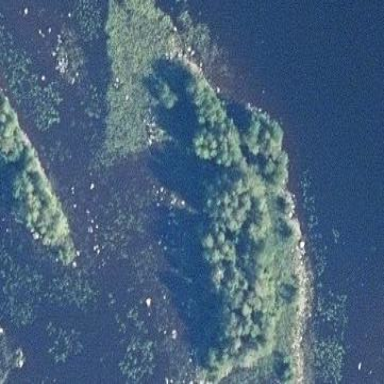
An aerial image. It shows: Beautiful lake surrounded by nature.